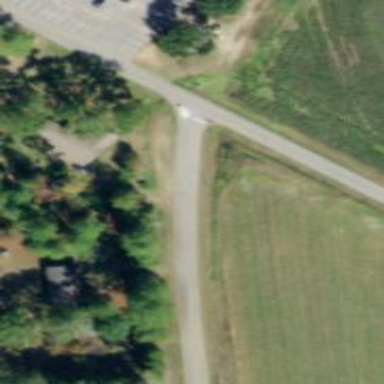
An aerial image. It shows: Unclassified road.